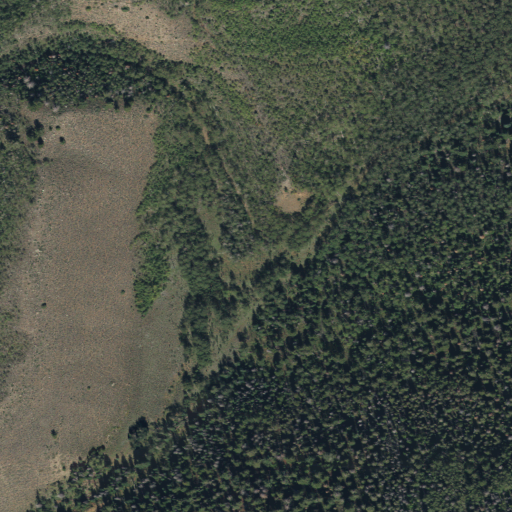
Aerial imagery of valley in Utah named Right Fork Log Hollow containing deciduous forest, evergreen forest, and shrub